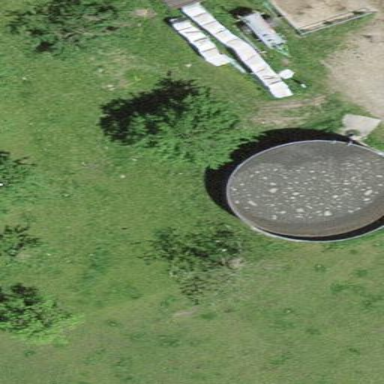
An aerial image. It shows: Storage tank that is man-made.